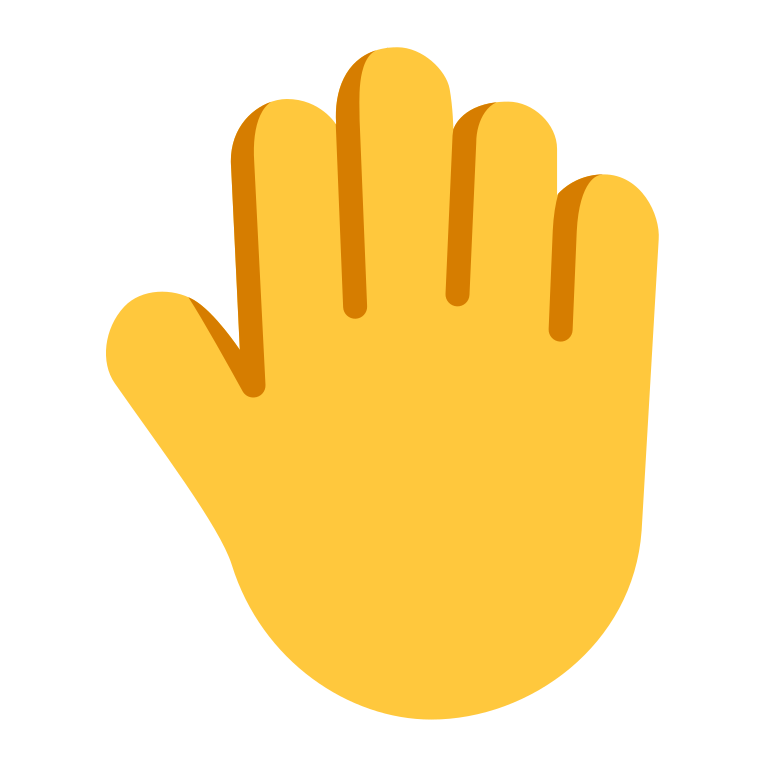
raised back of hand flat default